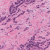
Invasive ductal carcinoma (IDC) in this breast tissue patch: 1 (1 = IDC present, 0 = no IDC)